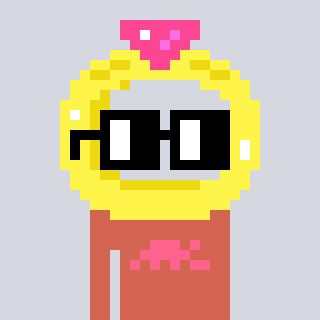
a pixel art character with square black glasses, a ring-shaped head and a peachy-colored body on a cool background